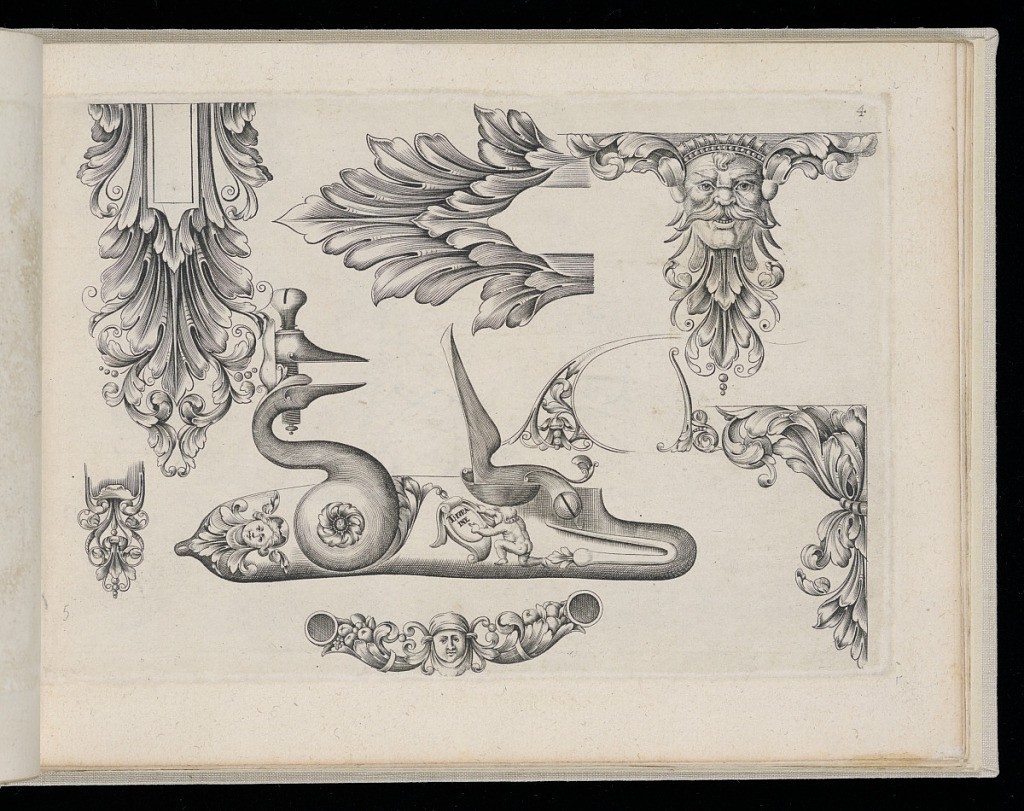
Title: Designs for Gun Parts and Ornament
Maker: Thobie Tourneur, Le Thuraine, French, active ca. 1630 – ca. 1690
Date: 1660
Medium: Engraving on laid paper
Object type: Print
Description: Designs for gun parts (flintlock and ornament) decorated with grotesque ornaments, mascarons (masks), putti, fruit, scrolling leaves (rinceaux), rosettes, and fleurons. The plate is numbered and signed.